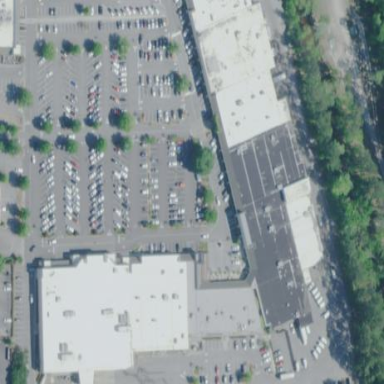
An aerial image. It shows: Retail building.